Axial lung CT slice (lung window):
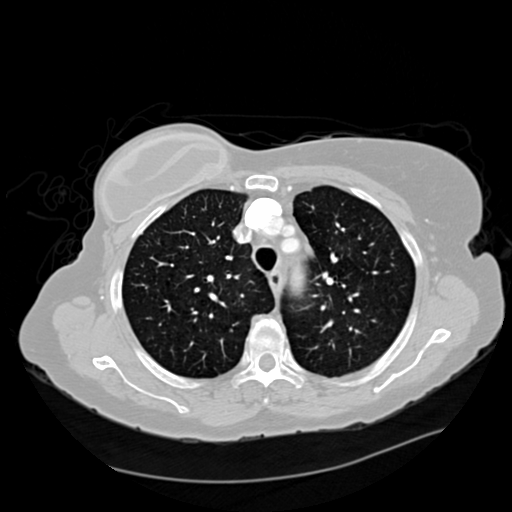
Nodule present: no